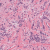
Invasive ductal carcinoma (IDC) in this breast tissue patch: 1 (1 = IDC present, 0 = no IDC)